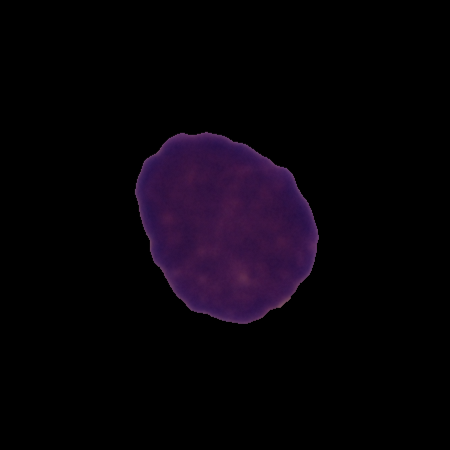
Label: cancer